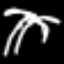
Label: palm tree